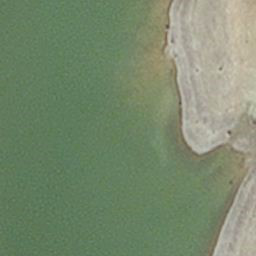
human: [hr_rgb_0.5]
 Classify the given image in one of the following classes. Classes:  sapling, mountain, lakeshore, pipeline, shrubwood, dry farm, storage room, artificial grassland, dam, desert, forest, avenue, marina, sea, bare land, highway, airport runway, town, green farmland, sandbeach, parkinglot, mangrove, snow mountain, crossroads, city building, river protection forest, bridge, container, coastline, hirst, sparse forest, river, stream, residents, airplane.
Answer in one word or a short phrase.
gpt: hirst